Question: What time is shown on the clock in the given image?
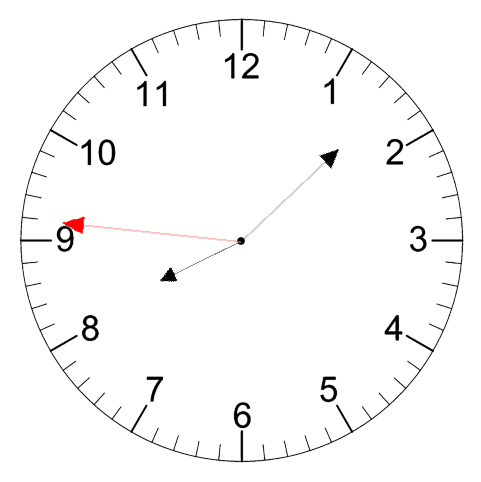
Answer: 08:07:46